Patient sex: M
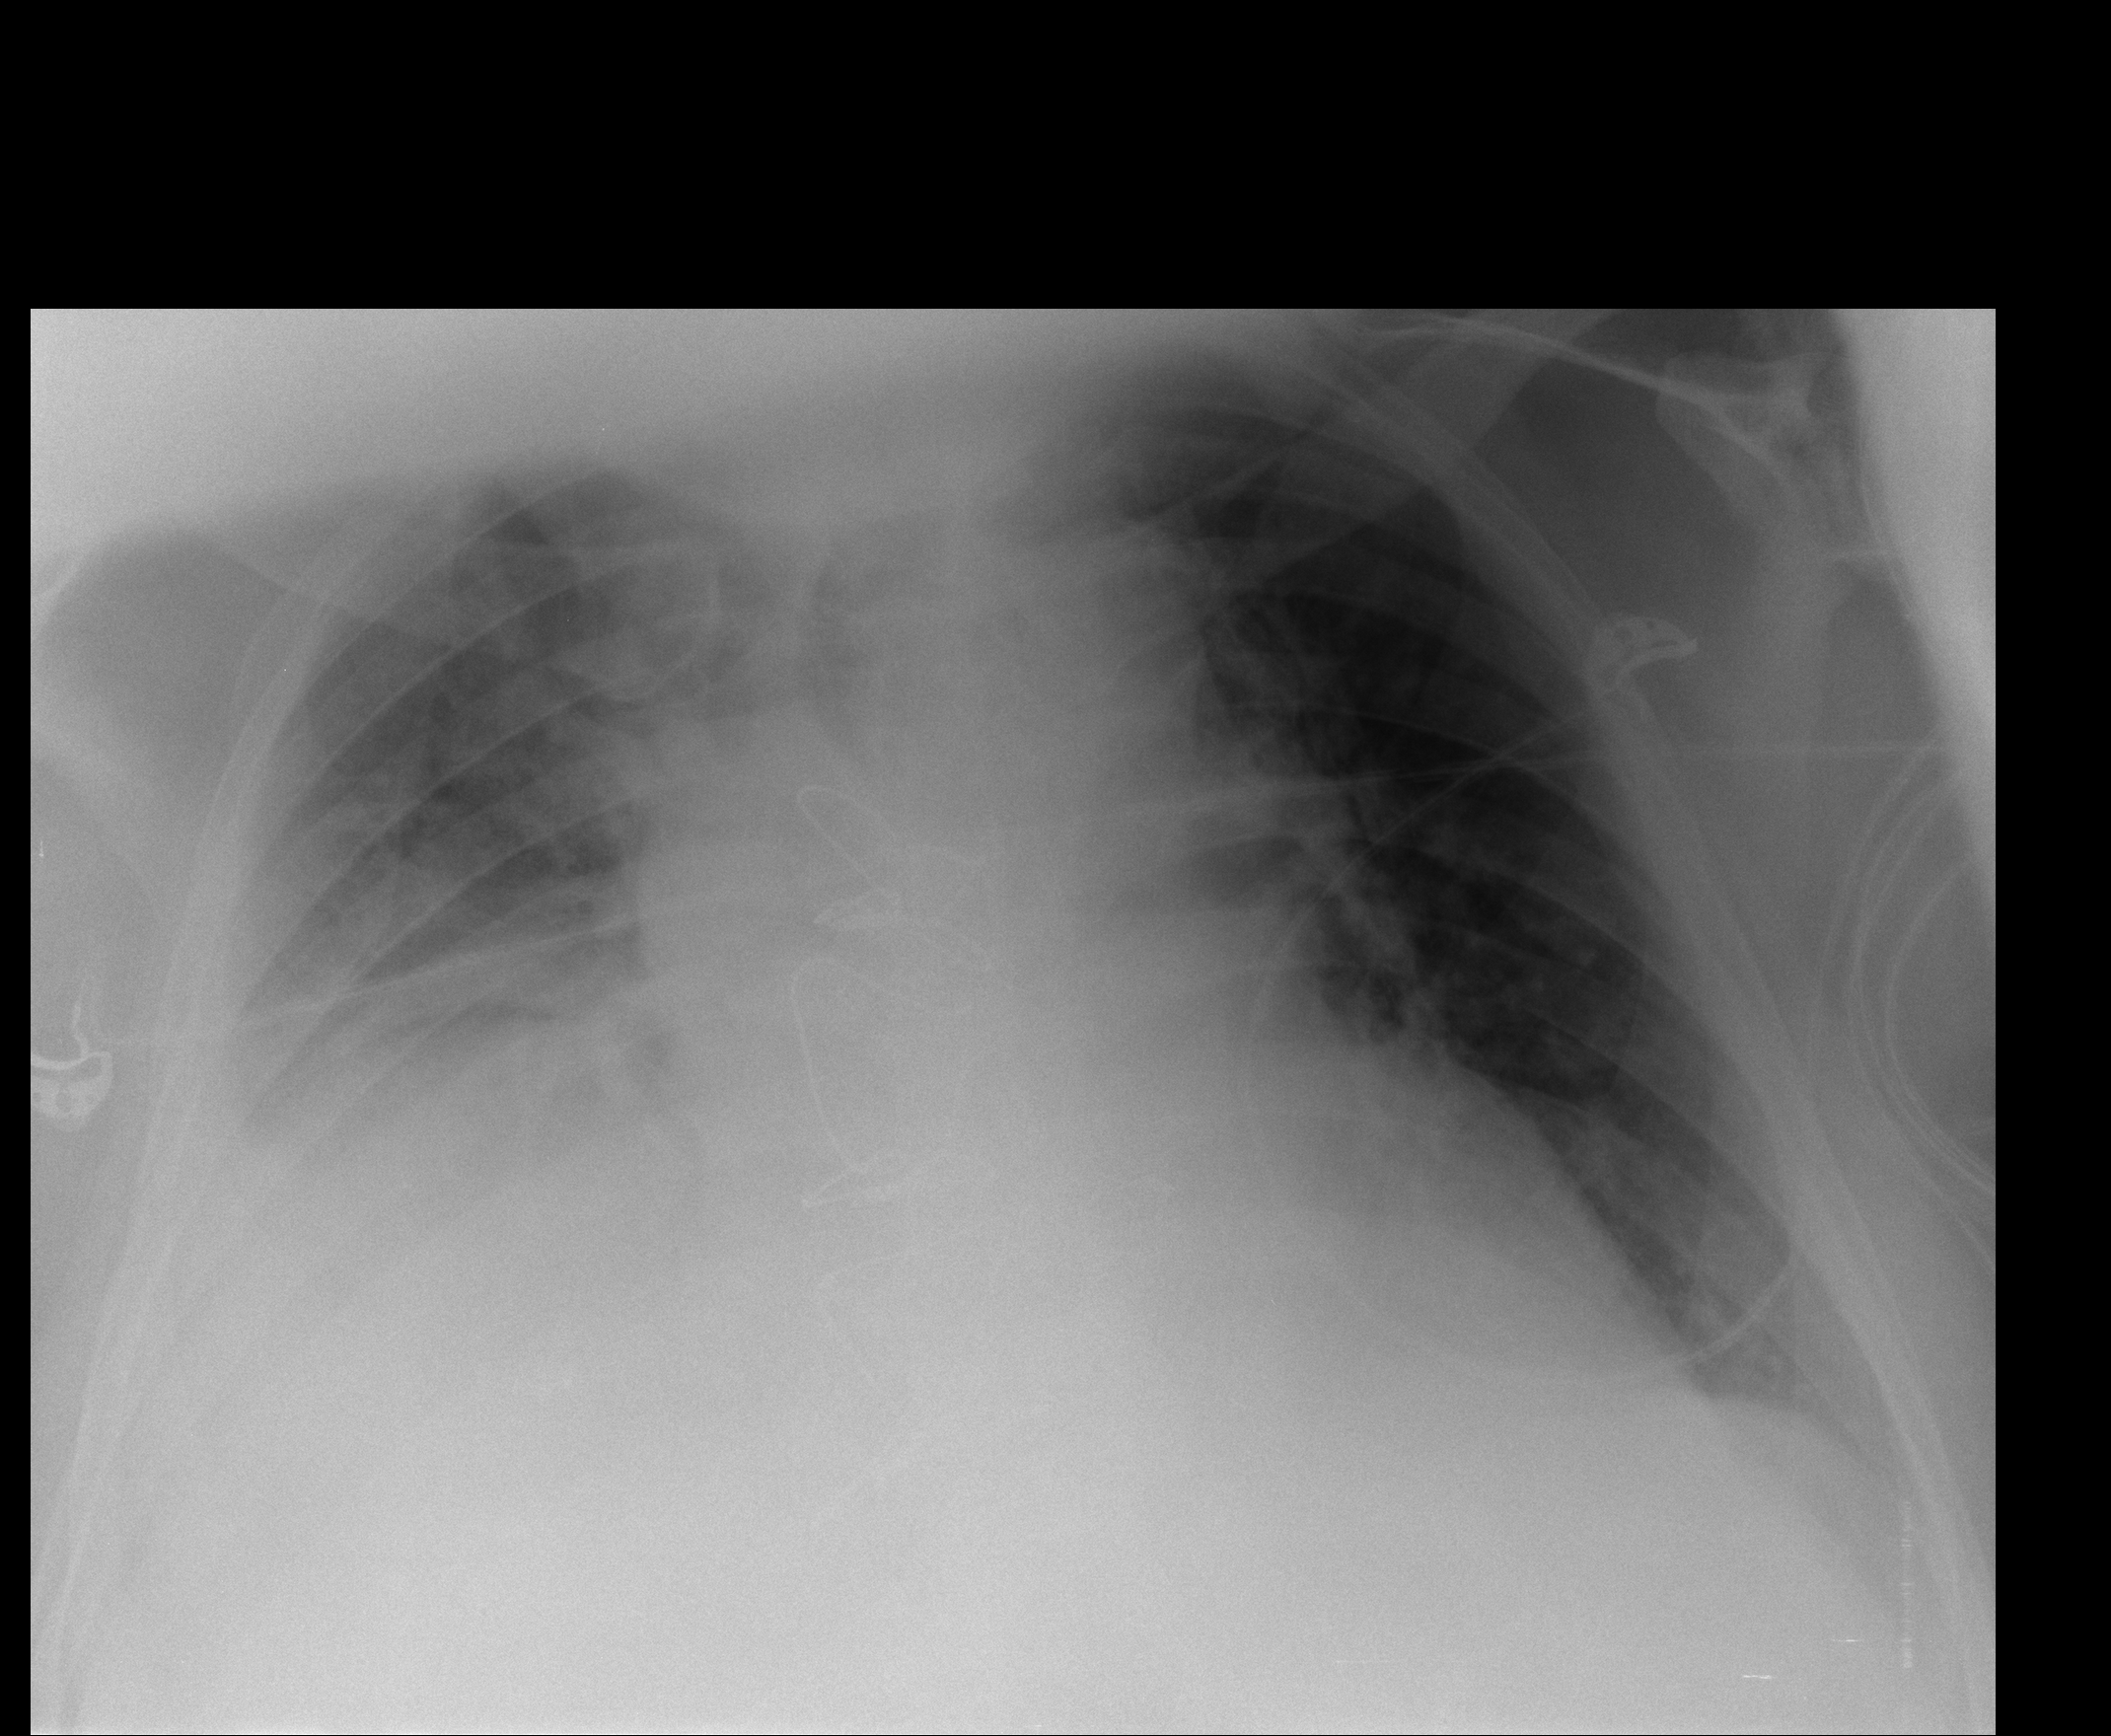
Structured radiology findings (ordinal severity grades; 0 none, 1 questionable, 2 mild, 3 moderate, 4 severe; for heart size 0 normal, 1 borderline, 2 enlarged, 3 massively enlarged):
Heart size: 3
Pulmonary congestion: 3
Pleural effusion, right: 3
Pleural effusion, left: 1
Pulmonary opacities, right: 3
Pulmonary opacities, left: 0
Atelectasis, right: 3
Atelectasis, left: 2